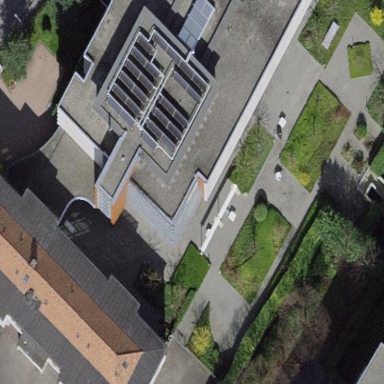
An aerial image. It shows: School.